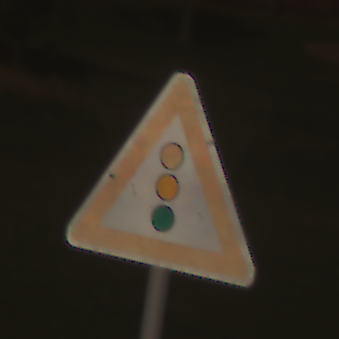
Verkehrszeichen: Lichtzeichenanlage
Umgebung: Outdoor, Nature
Tageszeit: Night
Wetter: Clear
Licht: Natural
Jahreszeit: NotSpecified
Kontrast: HighContrast